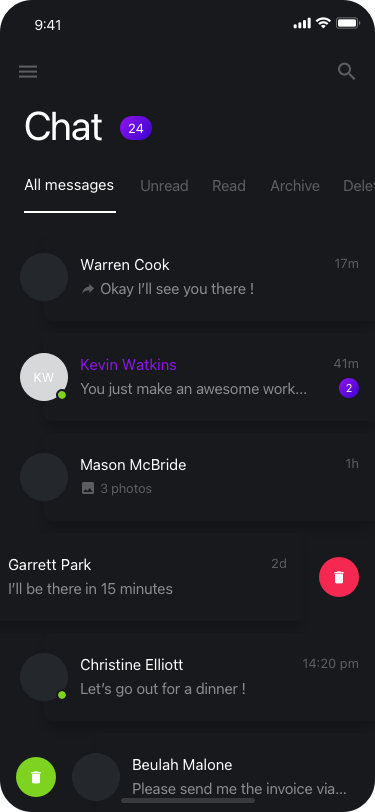
Text in this UI design:
Warren Cook
17m
Okay I’ll see you there !
Kevin Watkins
41m
KW
You just make an awesome work...
2
Mason McBride
1h
3 photos
Garrett Park
2d
I’ll be there in 15 minutes
Christine Elliott
14:20 pm
Let’s go out for a dinner !
Beulah Malone
Please send me the invoice via…
All messages
Unread
Read
Archive
Deleted
Chat
24